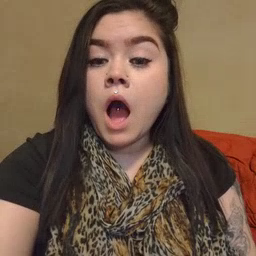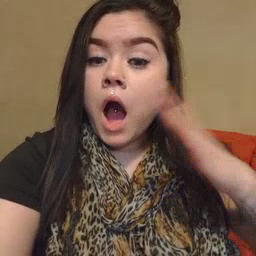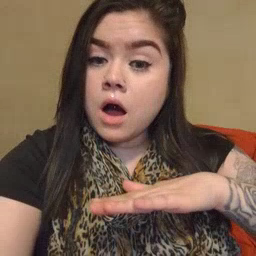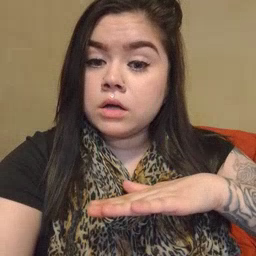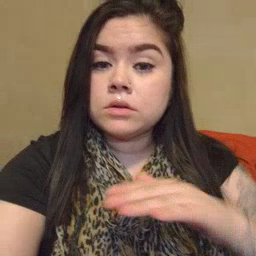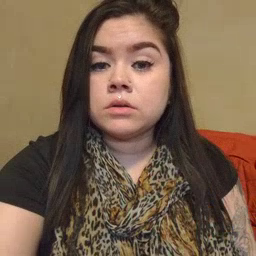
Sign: on